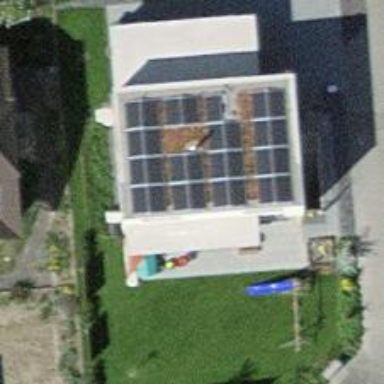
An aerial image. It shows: Solar power generator utilizing photovoltaic technology with solar photovoltaic panels.